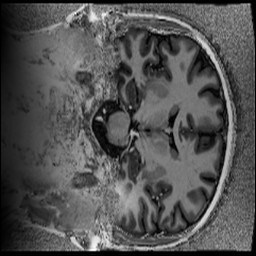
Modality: UNIT1
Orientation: coronal
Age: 29
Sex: male
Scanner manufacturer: siemens
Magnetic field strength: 6.98 T
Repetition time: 6 s
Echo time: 0.00283 s